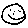
Label: smiley face